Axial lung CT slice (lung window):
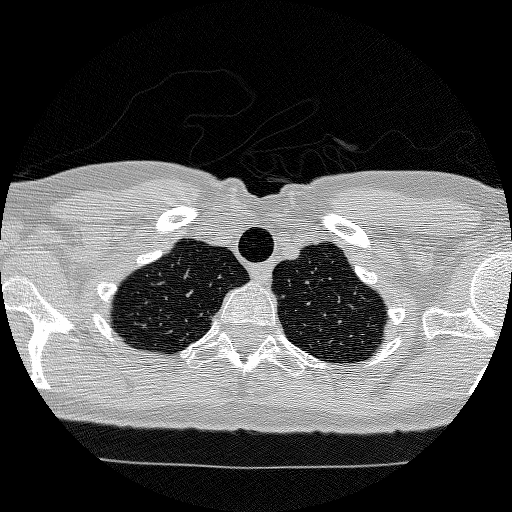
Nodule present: no